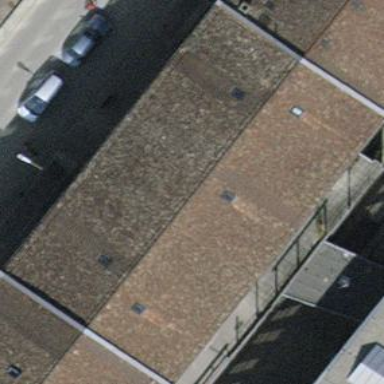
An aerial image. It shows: Commercial building with gabled roof.